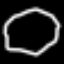
Label: octagon